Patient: sex M, age 59
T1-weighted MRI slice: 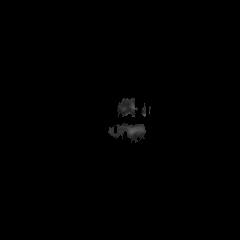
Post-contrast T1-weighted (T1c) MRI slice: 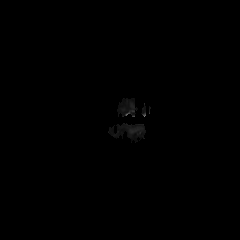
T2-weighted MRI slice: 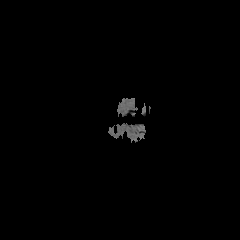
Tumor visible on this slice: no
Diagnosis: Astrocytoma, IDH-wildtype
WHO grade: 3